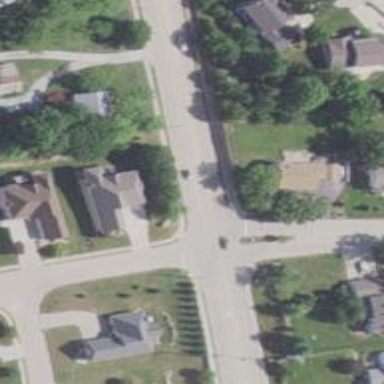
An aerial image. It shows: Unmarked crossing on footway.